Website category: book
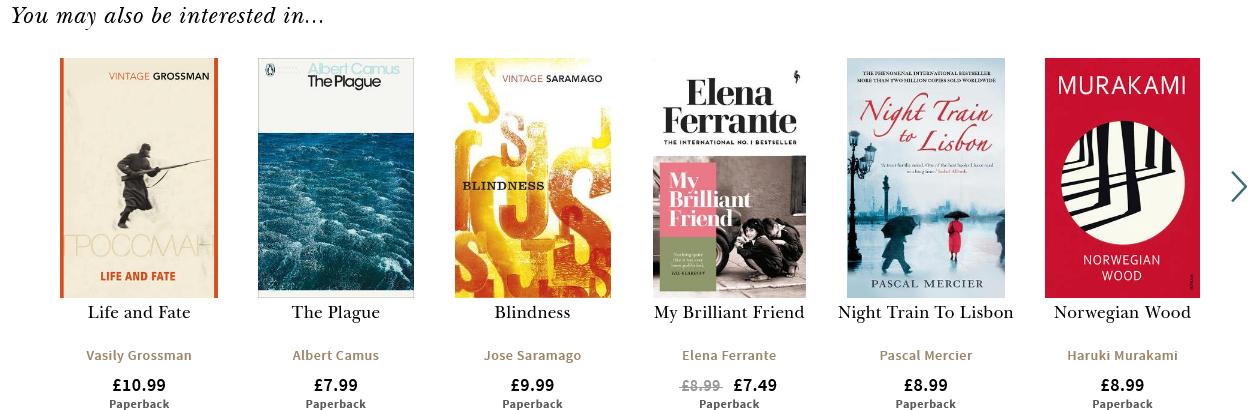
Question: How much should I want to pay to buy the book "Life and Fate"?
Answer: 10.99

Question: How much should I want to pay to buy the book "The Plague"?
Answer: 7.99

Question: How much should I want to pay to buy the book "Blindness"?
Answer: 9.99

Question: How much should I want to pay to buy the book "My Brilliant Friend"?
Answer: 7.49

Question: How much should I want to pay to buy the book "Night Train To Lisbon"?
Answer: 8.99

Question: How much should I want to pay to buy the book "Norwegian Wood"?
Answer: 8.99

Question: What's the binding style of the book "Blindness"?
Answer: Paperback

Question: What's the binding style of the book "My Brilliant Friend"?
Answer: Paperback

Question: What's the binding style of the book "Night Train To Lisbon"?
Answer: Paperback

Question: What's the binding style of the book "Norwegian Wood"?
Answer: Paperback

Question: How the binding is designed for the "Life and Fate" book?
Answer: Paperback

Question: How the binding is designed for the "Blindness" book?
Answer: Paperback

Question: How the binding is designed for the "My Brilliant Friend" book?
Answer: Paperback

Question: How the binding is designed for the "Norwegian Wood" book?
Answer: Paperback

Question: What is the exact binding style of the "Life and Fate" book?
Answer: Paperback

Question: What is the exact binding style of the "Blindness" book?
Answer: Paperback

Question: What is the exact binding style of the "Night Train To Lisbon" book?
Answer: Paperback

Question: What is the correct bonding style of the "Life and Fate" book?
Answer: Paperback

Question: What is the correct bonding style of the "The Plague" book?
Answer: Paperback

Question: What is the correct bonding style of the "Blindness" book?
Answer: Paperback

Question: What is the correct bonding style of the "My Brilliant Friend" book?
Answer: Paperback

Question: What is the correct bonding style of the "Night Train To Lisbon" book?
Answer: Paperback

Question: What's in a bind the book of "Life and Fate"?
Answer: Paperback

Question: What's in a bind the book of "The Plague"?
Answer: Paperback

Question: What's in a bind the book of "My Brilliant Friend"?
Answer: Paperback

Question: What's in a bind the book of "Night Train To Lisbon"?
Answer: Paperback

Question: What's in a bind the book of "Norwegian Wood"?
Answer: Paperback

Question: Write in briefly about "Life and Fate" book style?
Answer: Paperback

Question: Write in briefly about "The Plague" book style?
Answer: Paperback

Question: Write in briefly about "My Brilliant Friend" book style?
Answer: Paperback

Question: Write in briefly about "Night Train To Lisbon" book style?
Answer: Paperback

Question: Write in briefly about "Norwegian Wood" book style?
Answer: Paperback

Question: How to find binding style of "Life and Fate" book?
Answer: Paperback

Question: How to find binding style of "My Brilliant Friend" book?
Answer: Paperback

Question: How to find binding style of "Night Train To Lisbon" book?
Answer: Paperback